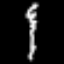
Label: squiggle